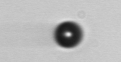
Label: bead